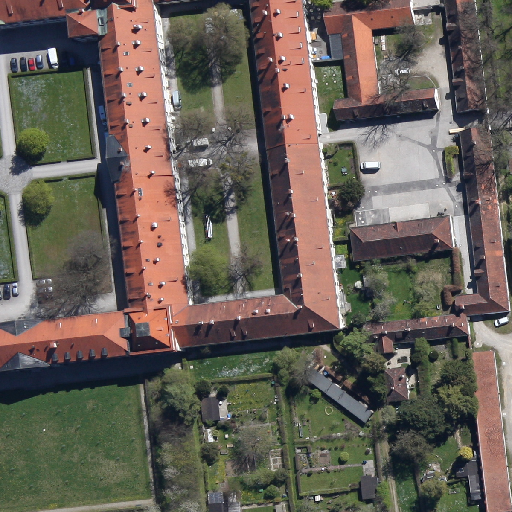
Referring expression: vehicle